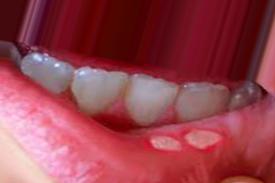
Condition: Mouth Ulcer